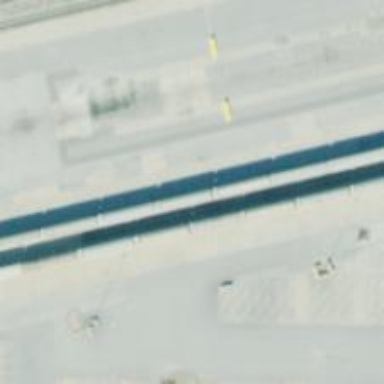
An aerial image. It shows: Intermodal railway yard.